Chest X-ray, AP view. Patient: 64 years old, sex M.
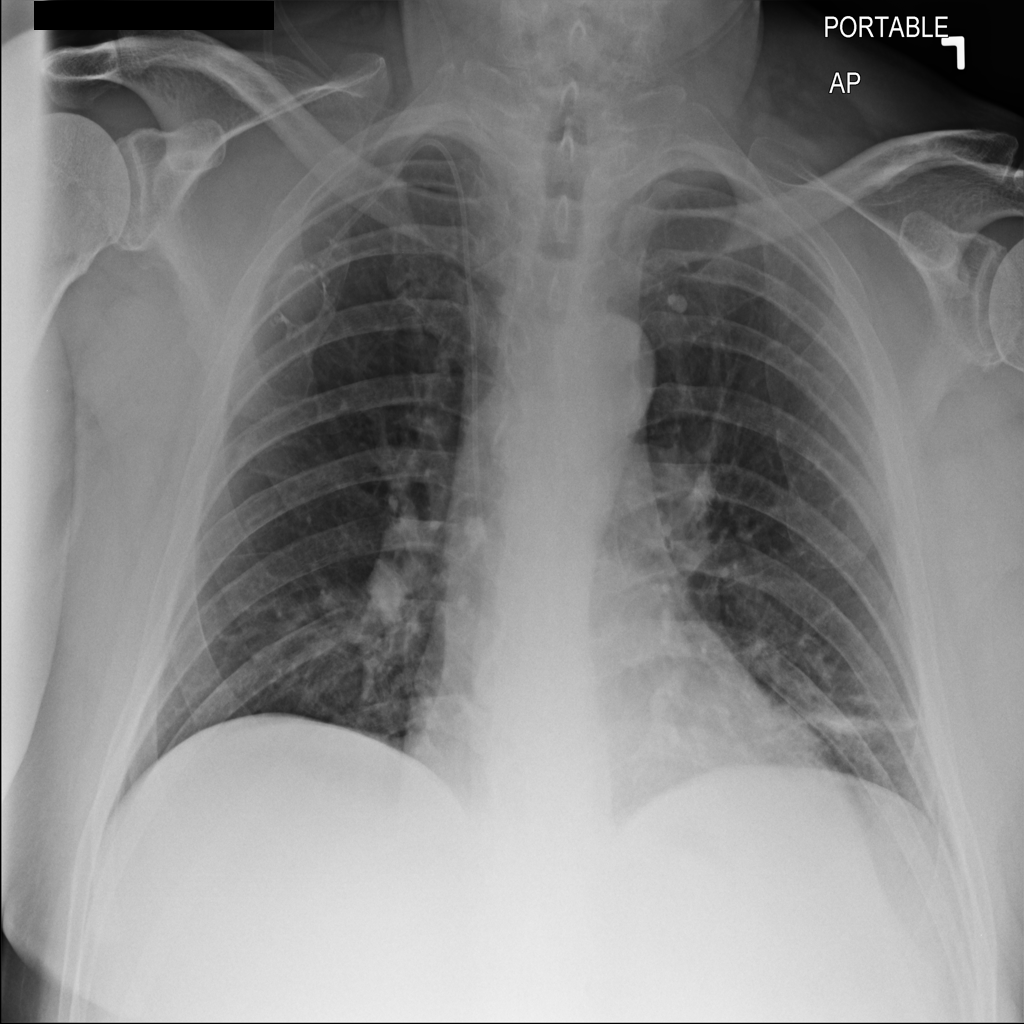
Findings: Atelectasis